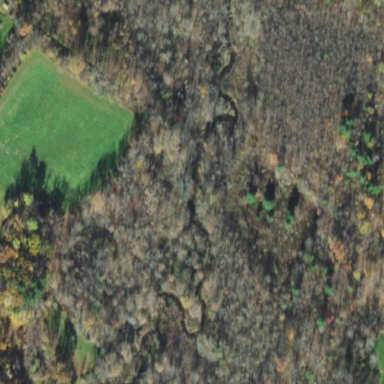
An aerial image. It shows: Marshy wetland area characterized by shrubs and swamp vegetation.